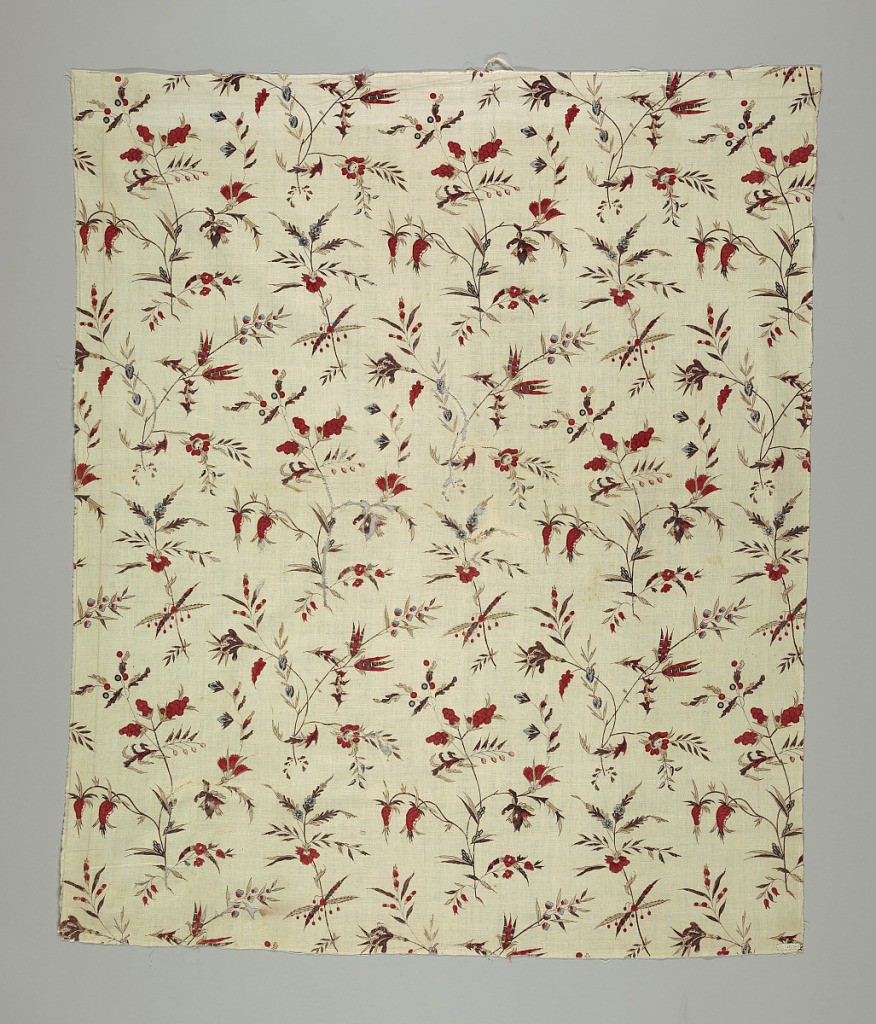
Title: Textile
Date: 18th century
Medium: cotton Technique: block printed on plain weave
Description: Length (ripped from a skirt) of cream colored cotton, block-printed in desgin of thin flower sprays, with pointed leaves, small wild flowers, and sprays bearing print (strawberries (?)). colors red, blue, yellow, plum color, and darkbrow for stems. Both selvages present.